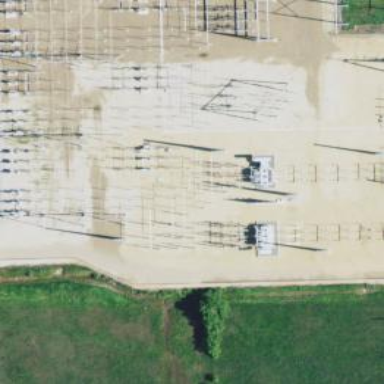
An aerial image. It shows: Switch for power supply.